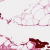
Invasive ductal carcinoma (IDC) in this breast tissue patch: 0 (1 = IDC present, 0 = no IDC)